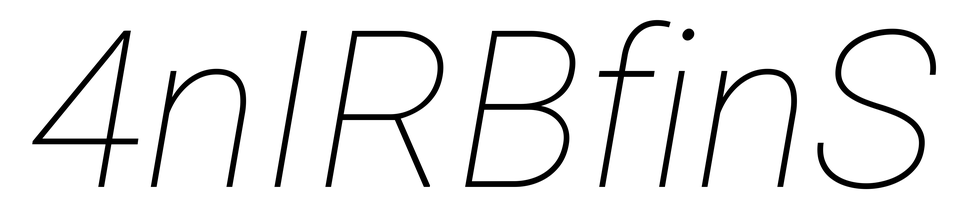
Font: Roboto-Italic_Thin_Italic